Fundus camera: zeiss
Shooting center: fovea
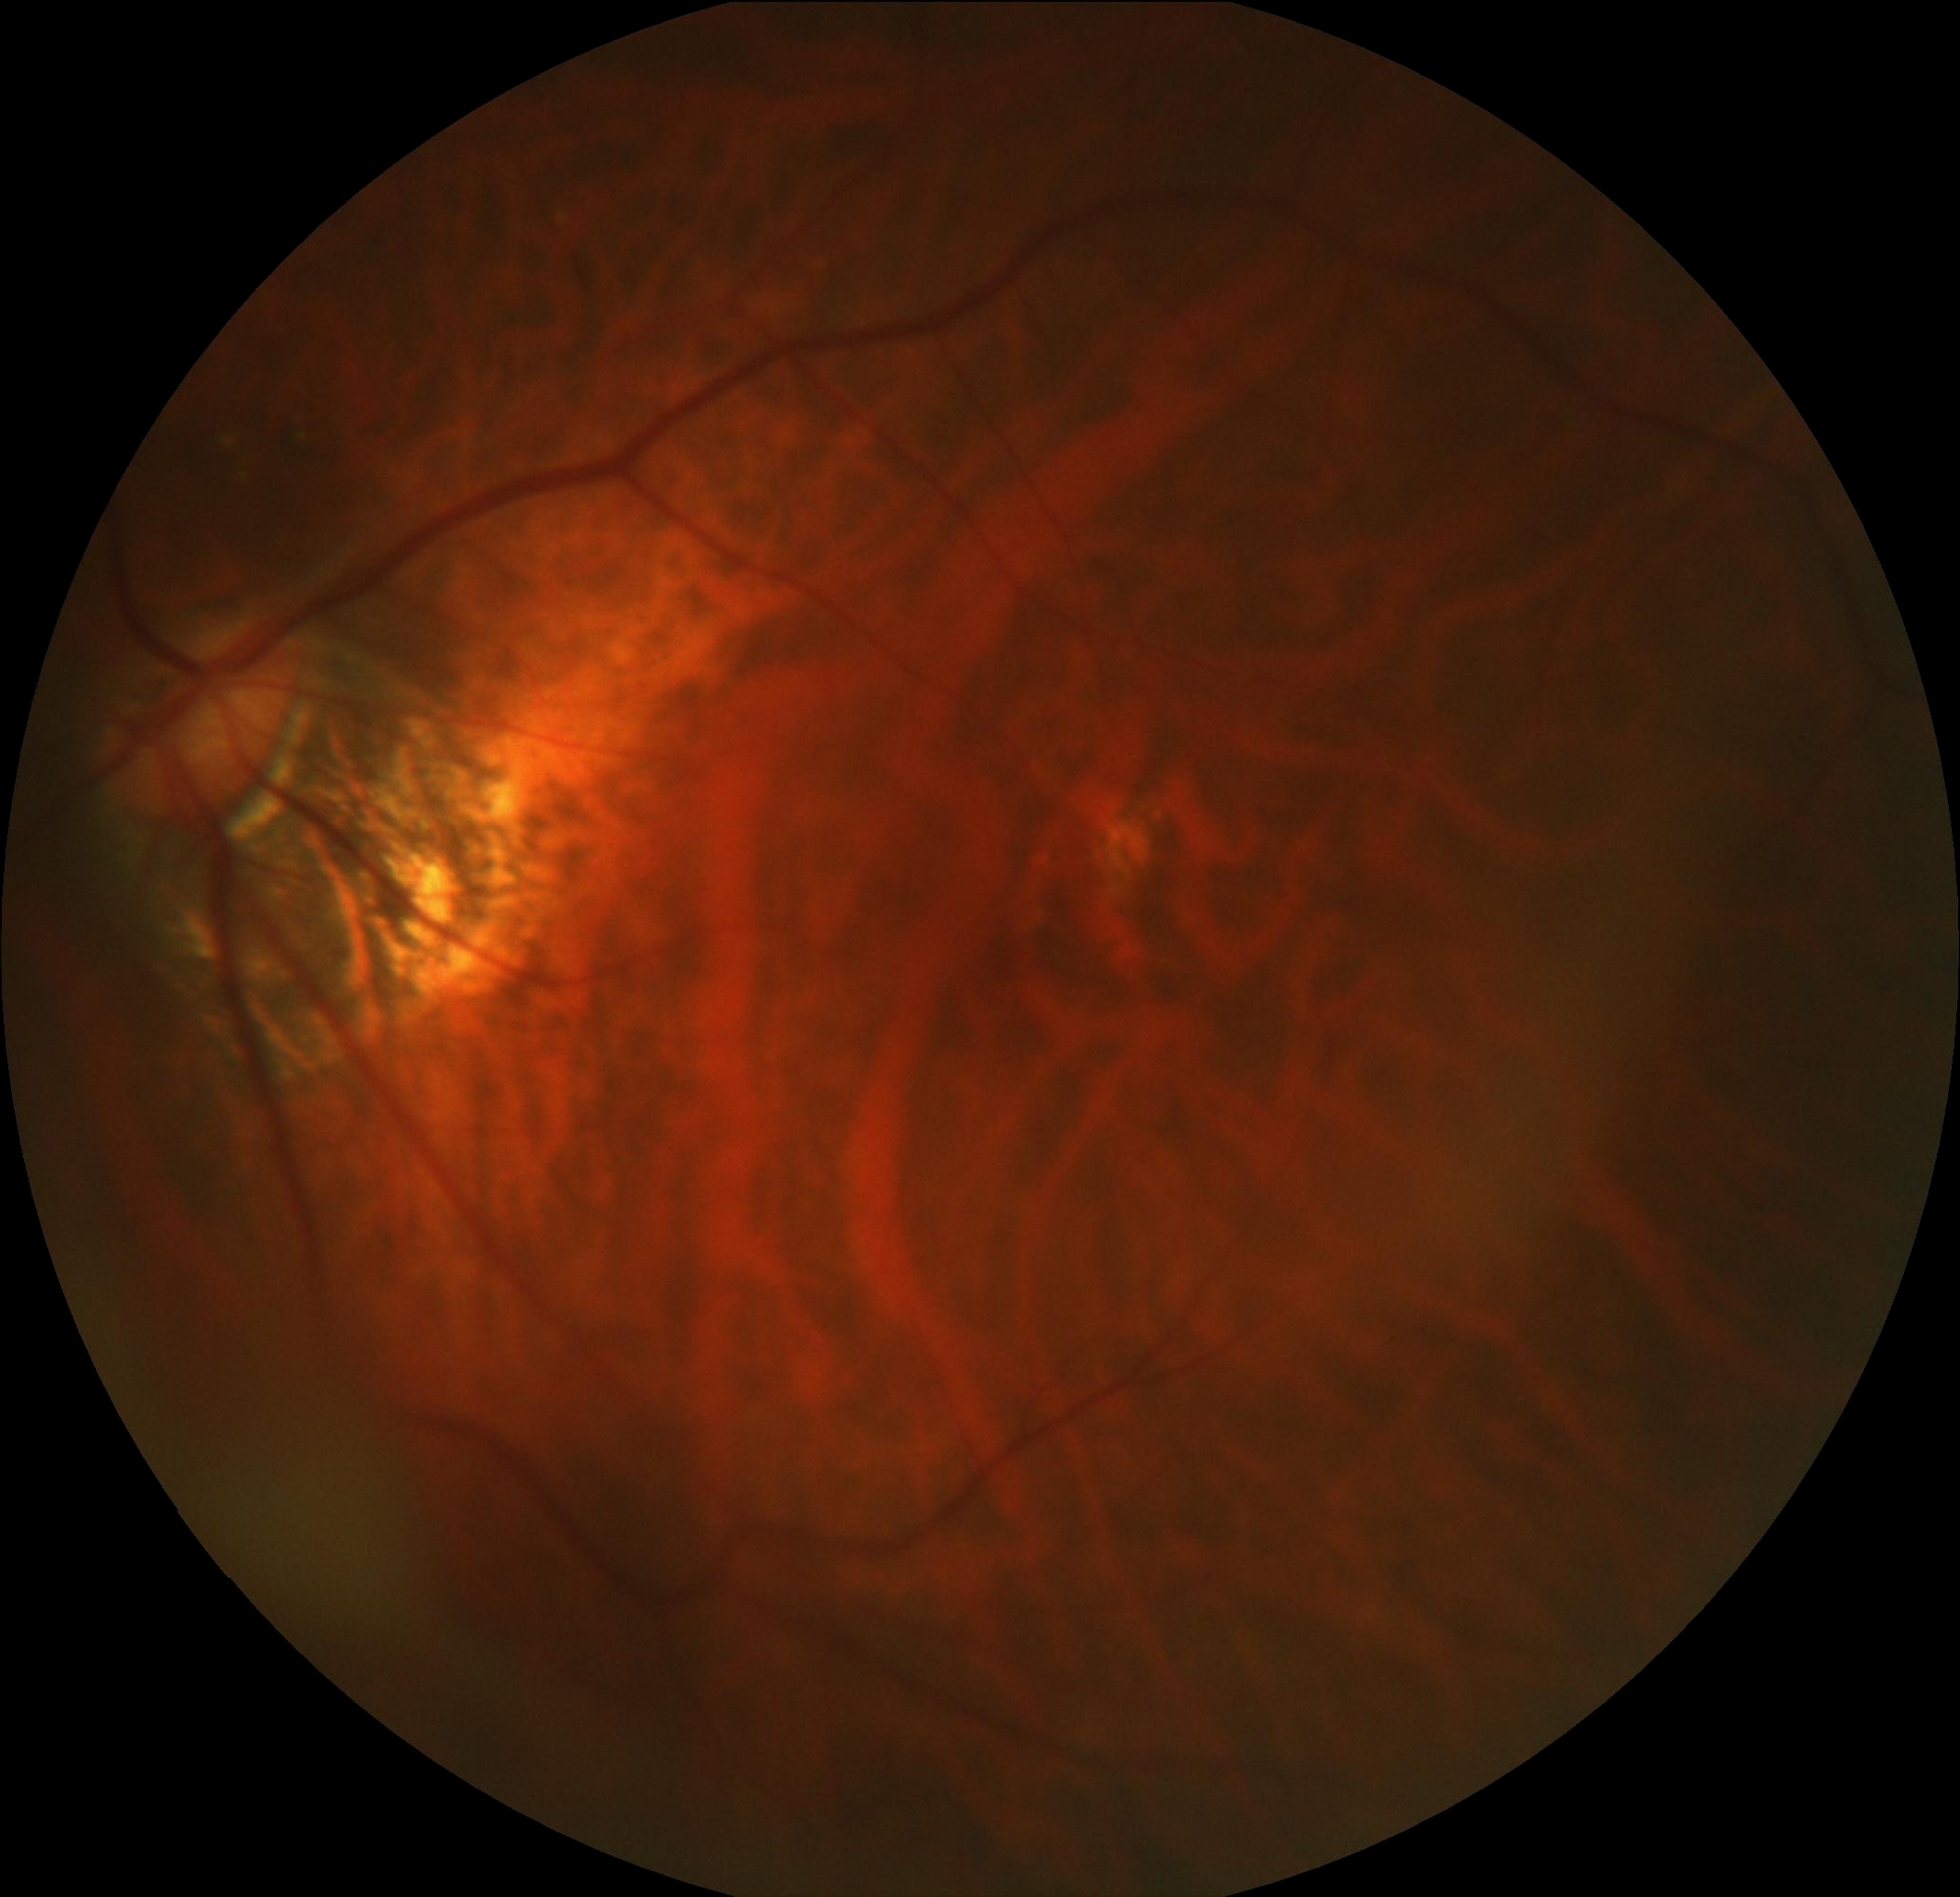
Pathologic myopia: yes
Patchy retinal atrophy: present
Retinal detachment: absent